Question: I'm trying to build a facebook like Profile/Cover Layout, but i'm struggling with the correct layout.
<URL>
'''
<div class="user_profile_cap">
<div class="user_profile_cover">
<img src="jpgfile" alt=""/>
</div>
<div class="user_profile_headline">
Pull Right Text
</div>
</div>
'''
'''
.user_profile_cap {
width: 970;
height: auto 9;
border: 1px solid #DDD;
-webkit-border-radius: 5px;
-moz-border-radius: 5px;
border-radius: 5px;
}
.user_profile_cover {
img {
width: 970px;
height: 115px;
-webkit-border-top-left-radius: 5px;
-webkit-border-top-right-radius: 5px;
-moz-border-radius-topleft: 5px;
-moz-border-radius-topright: 5px;
border-top-left-radius: 5px;
border-top-right-radius: 5px;
}
}
.user_profile_headline {
padding: 10px;
font-size: 16px;
}
'''
<URL>

I'm struggling on placing the Profile Picture, the Page Title and the Right Text correctly in to this Layout.
Can somebody help me out ?
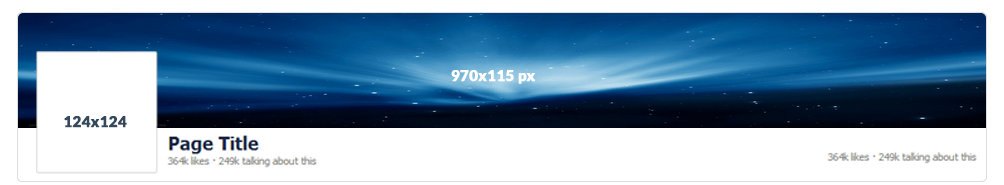
Answer: Like this
<URL>
'''
.user_profile_cap {
width: 970;
height: auto 13;
border: 1px solid #DDD;
-webkit-border-radius: 5px;
-moz-border-radius: 5px;
border-radius: 5px;
overflow:hidden;
}
.user_profile_cover {
img {
width: 970px;
height: 115px;
-webkit-border-top-left-radius: 5px;
-webkit-border-top-right-radius: 5px;
-moz-border-radius-topleft: 5px;
-moz-border-radius-topright: 5px;
border-top-left-radius: 5px;
border-top-right-radius: 5px;
}
}
.user_profile_headline {
padding: 10px;
font-size: 16px;
}
.user_profile_headline img{
border:1px solid #EEEEEE;
width:124px;
height:124px;
float:left;
margin:-90px 10px 0 0;
position:relative;
z-index:111;
background-color:white;
}
.user_profile_headline h2{
margin:0;
padding:0;
font-size:12px;
font-weight:bold;
display:block;
}
.user_profile_headline span{
font-size:10px;
font-family:verdana;
color:gray;
}
'''